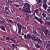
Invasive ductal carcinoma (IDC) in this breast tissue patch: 1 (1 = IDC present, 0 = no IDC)